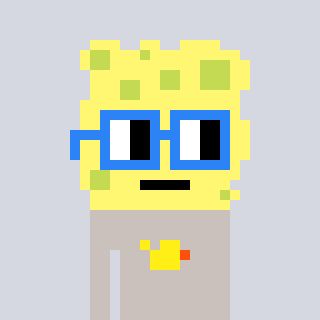
a pixel art character with square blue glasses, a sponge-shaped head and a foggrey-colored body on a cool background